Aerial crown-view tile of a tropical tree (Barro Colorado Island, Panama), acquired 20250217:
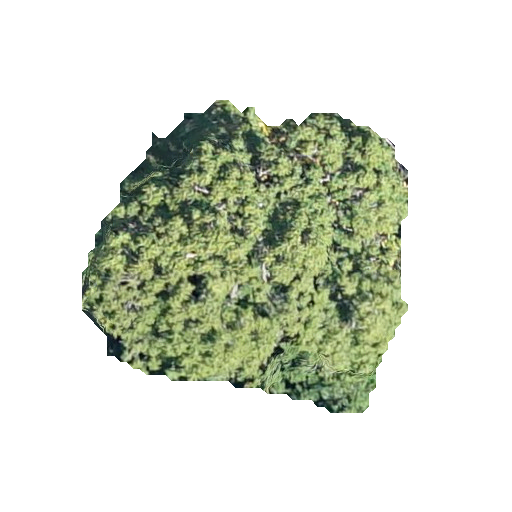
Species: Lonchocarpus heptaphyllus
GBIF accepted scientific name: Lonchocarpus heptaphyllus
Crown area: 112.117 m²